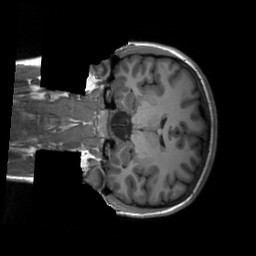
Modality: T1w
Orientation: coronal
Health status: healthy
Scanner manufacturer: siemens
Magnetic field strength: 3 T
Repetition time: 2.3 s
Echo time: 0.00207 s